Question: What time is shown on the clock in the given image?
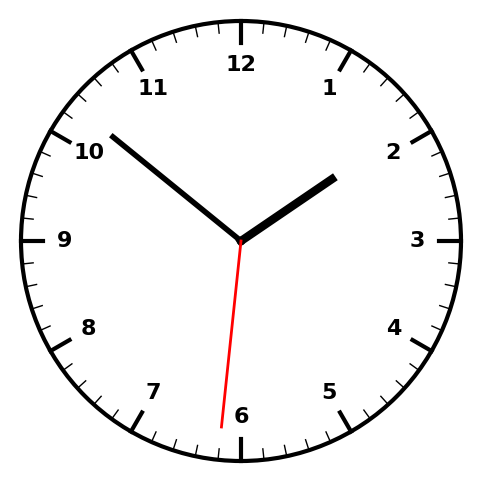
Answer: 01:51:31